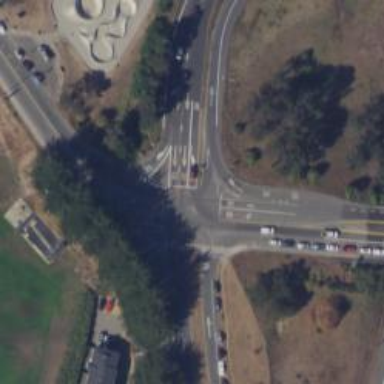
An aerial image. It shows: Tertiary_link road with asphalt surface.